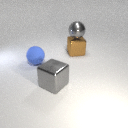
large brown metal cube behind large gray metal cube